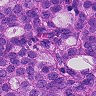
Metastatic tissue present: yes